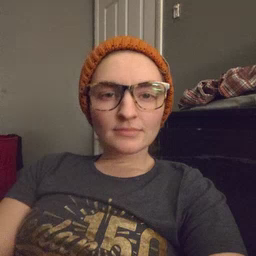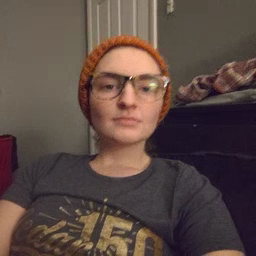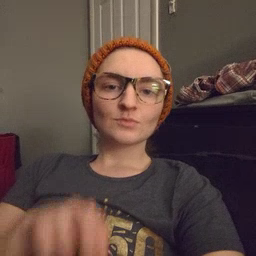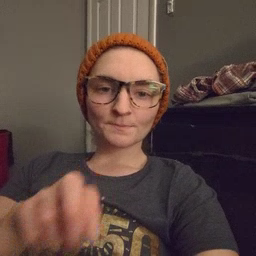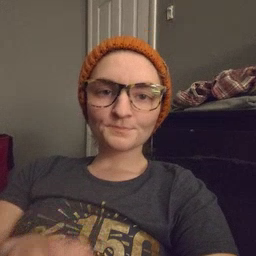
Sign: ride